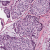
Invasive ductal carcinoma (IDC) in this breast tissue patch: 1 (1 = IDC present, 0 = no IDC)